Question: i have a view within 3 Buttons. My problem is, how can i set the 'resizing mask' or 'autolayout' programmatically that i get this solution:
Small view and a larger view..

Objective-c code:
'''
_button1 = [UIButton buttonWithType:UIButtonTypeCustom];
[_button1 setFrame:CGRectMake(0, 0, self.view.frame.size.width, 70)]; // set a height?!
[_button1 setBackgroundColor:[UIColor colorWithRed:235/255.0f green:235/255.0f blue:235/255.0f alpha:1.0f]];
_button1.autoresizingMask = UIViewAutoresizingFlexibleHeight;
_button2 and_button3 are the same..
'''
How can i set the button height flexible in dependence of the view height?
Thanks for helping..
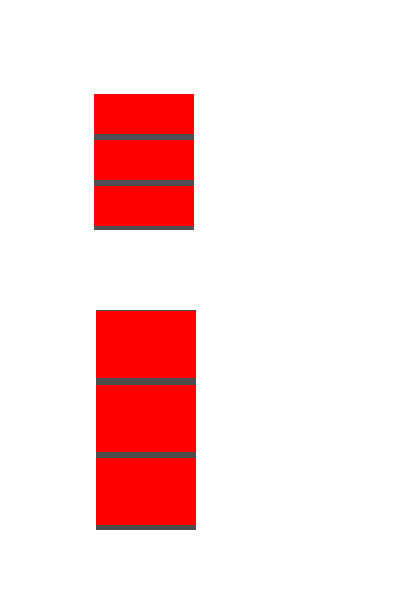
Answer: An example of how you might achieve this using AutoLayout might look like this:
'''
// Build the view hierarchy
_button1 = [UIButton buttonWithType:UIButtonTypeCustom];
[_button1 setBackgroundColor:[UIColor colorWithRed:235/255.0f green:235/255.0f blue:235/255.0f alpha:1.0f]];
_button1.translatesAutoresizingMaskIntoConstraints = NO;
_button2 = [UIButton buttonWithType:UIButtonTypeCustom];
[_button2 setBackgroundColor:[UIColor colorWithRed:235/255.0f green:235/255.0f blue:235/255.0f alpha:1.0f]];
_button2.translatesAutoresizingMaskIntoConstraints = NO;
_button3 = [UIButton buttonWithType:UIButtonTypeCustom];
[_button3 setBackgroundColor:[UIColor colorWithRed:235/255.0f green:235/255.0f blue:235/255.0f alpha:1.0f]];
_button3.translatesAutoresizingMaskIntoConstraints = NO;
[self.view addSubview: _button1];
[self.view addSubview: _button2];
[self.view addSubview: _button3];
NSMutableArray* constraints = [NSMutableArray array];
// Arrange them vertically
[constraints addObjectsFromArray: [NSLayoutConstraint constraintsWithVisualFormat: @"V:|-[_button1]-[_button2]-[_button3]-|" options:0 metrics:nil views: NSDictionaryOfVariableBindings(_button1, _button2, _button3)]];
// Make their heights equal
[constraints addObject: [NSLayoutConstraint constraintWithItem:_button1 attribute:NSLayoutAttributeHeight relatedBy:NSLayoutRelationEqual toItem: _button2 attribute: NSLayoutAttributeHeight multiplier:1.0 constant:0.0]];
[constraints addObject: [NSLayoutConstraint constraintWithItem:_button1 attribute:NSLayoutAttributeHeight relatedBy:NSLayoutRelationEqual toItem: _button3 attribute: NSLayoutAttributeHeight multiplier:1.0 constant:0.0]];
// Set their widths equal to superview
[constraints addObject: [NSLayoutConstraint constraintWithItem:_button1 attribute:NSLayoutAttributeWidth relatedBy:NSLayoutRelationEqual toItem: self.view attribute: NSLayoutAttributeWidth multiplier:1.0 constant:0.0]];
[constraints addObject: [NSLayoutConstraint constraintWithItem:_button2 attribute:NSLayoutAttributeWidth relatedBy:NSLayoutRelationEqual toItem: self.view attribute: NSLayoutAttributeWidth multiplier:1.0 constant:0.0]];
[constraints addObject: [NSLayoutConstraint constraintWithItem:_button3 attribute:NSLayoutAttributeWidth relatedBy:NSLayoutRelationEqual toItem: self.view attribute: NSLayoutAttributeWidth multiplier:1.0 constant:0.0]];
// Center them horizontally in the superview
[constraints addObject: [NSLayoutConstraint constraintWithItem:_button1 attribute:NSLayoutAttributeCenterX relatedBy:NSLayoutRelationEqual toItem: self.view attribute: NSLayoutAttributeCenterX multiplier:1.0 constant:0.0]];
[constraints addObject: [NSLayoutConstraint constraintWithItem:_button2 attribute:NSLayoutAttributeCenterX relatedBy:NSLayoutRelationEqual toItem: self.view attribute: NSLayoutAttributeCenterX multiplier:1.0 constant:0.0]];
[constraints addObject: [NSLayoutConstraint constraintWithItem:_button3 attribute:NSLayoutAttributeCenterX relatedBy:NSLayoutRelationEqual toItem: self.view attribute: NSLayoutAttributeCenterX multiplier:1.0 constant:0.0]];
// Add the constraints
[self.view addConstraints: constraints];
'''